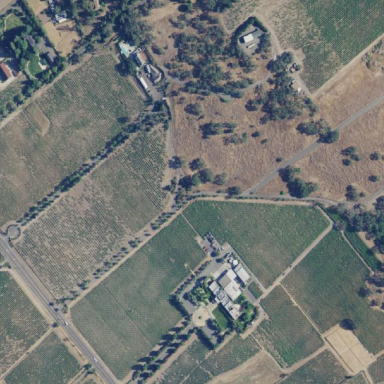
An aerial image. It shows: Vineyard where grapes are grown.